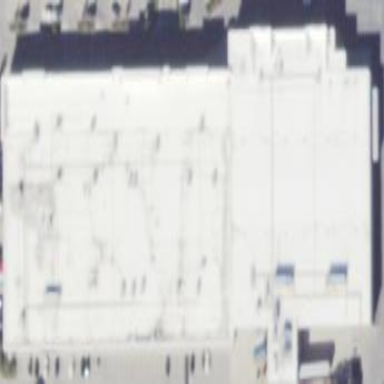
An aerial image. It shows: Retail building.